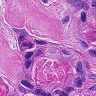
Metastatic tissue present: yes